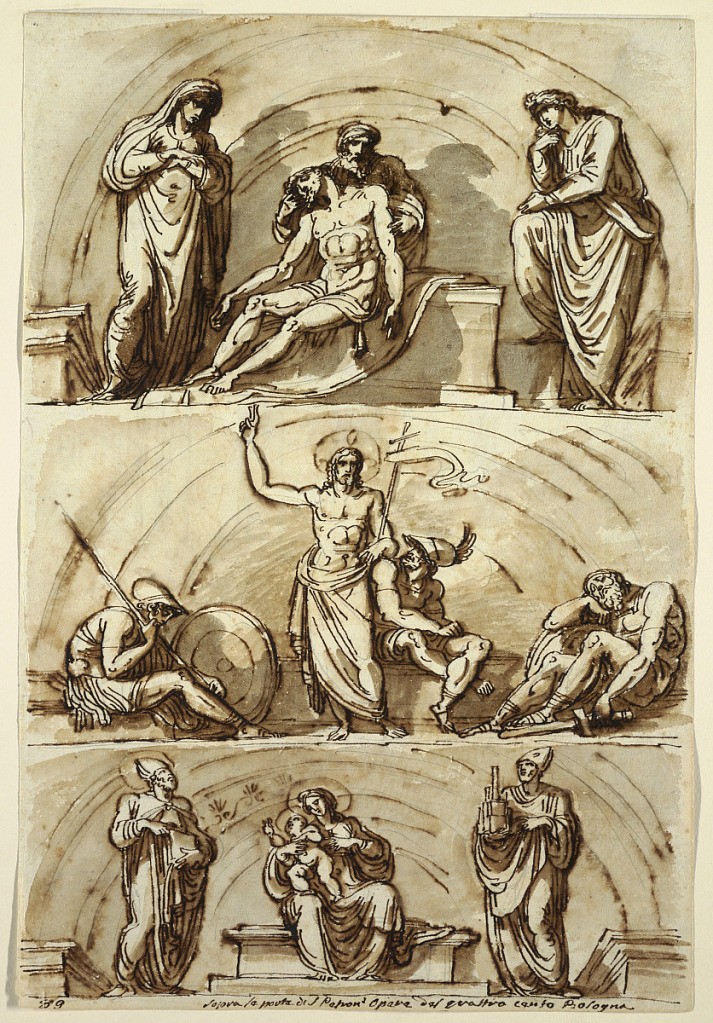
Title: Studies after Lunettes by
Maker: Felice Giani, Italian, 1758–1823
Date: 1814
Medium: Pen and brown ink, brown wash, graphite on white laid paper
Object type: Drawing
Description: Recto: A lunette with the Deposition on top. In the middle, a lunette with the Resurrection. At the bottom, a lunette with the Virgin and Child and Saints. Verso: the upper part of the sheet shows a view of the Piazza San Domenico, Bologna, with the tombs of Rolandino de Passageri and Egidio Foscherari. On the lower part of the sheet a tomb monument. A personification of Fate sits on a sarcophagus in a niche. In the spandrels are objects symbolic of painting and architecture.